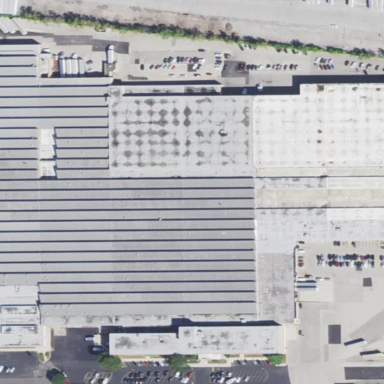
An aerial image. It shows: Industrial building located in industrial park.